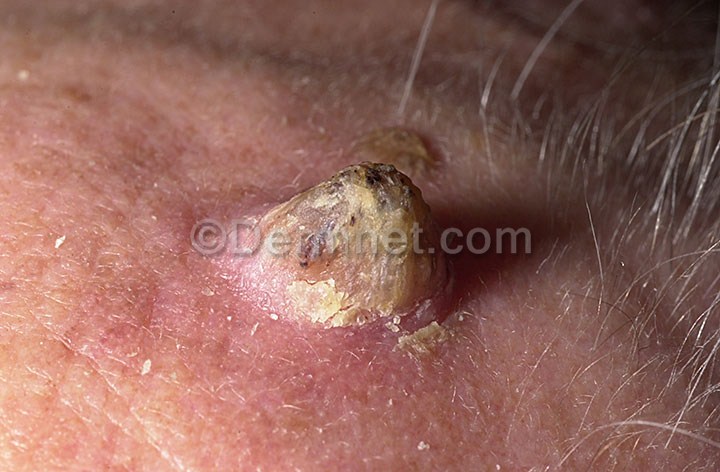
Disease: Actinic Keratosis Basal Cell Carcinoma and other Malignant Lesions